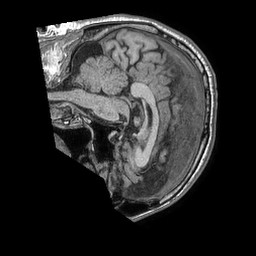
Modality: T1w
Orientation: sagittal
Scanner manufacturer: philips
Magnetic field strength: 1.5 T
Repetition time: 0.007701 s
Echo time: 0.003511 s